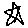
Label: star